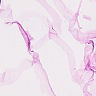
Metastatic tissue present: no